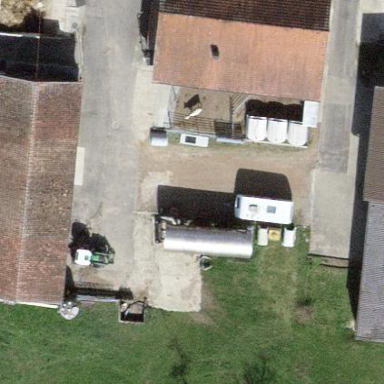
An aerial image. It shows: Farmyard in rural farm setting.